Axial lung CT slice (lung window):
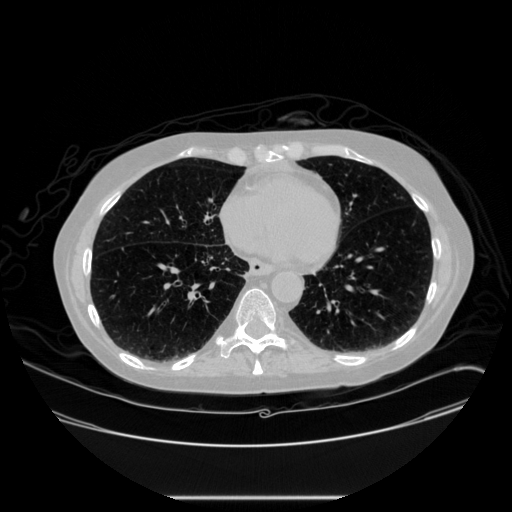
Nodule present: no